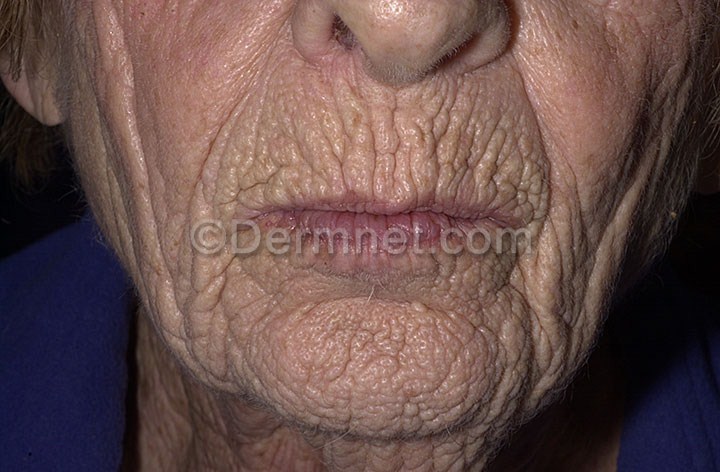
Disease: Light Diseases and Disorders of Pigmentation